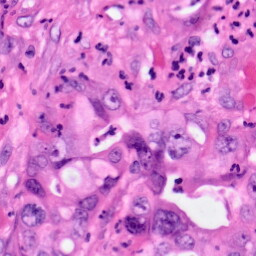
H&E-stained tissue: Pancreatic